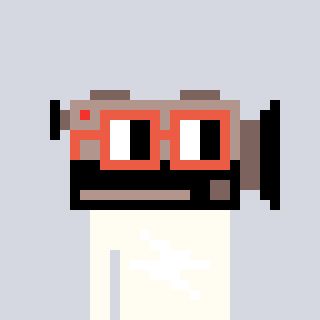
a pixel art character with square orange glasses, a camcorder-shaped head and a grayscale-colored body on a cool background